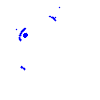
Particle: pion